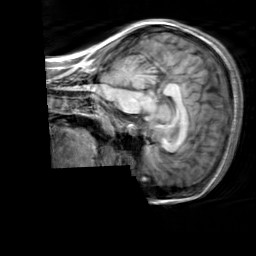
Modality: T1w
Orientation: sagittal
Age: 25
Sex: female
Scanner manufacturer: siemens
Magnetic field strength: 3 T
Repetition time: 2.3 s
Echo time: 0.00303 s